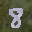
Label: 8